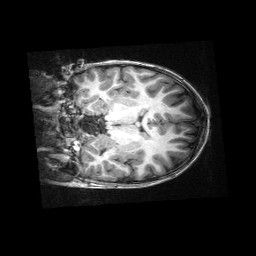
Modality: T1w
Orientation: coronal
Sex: male